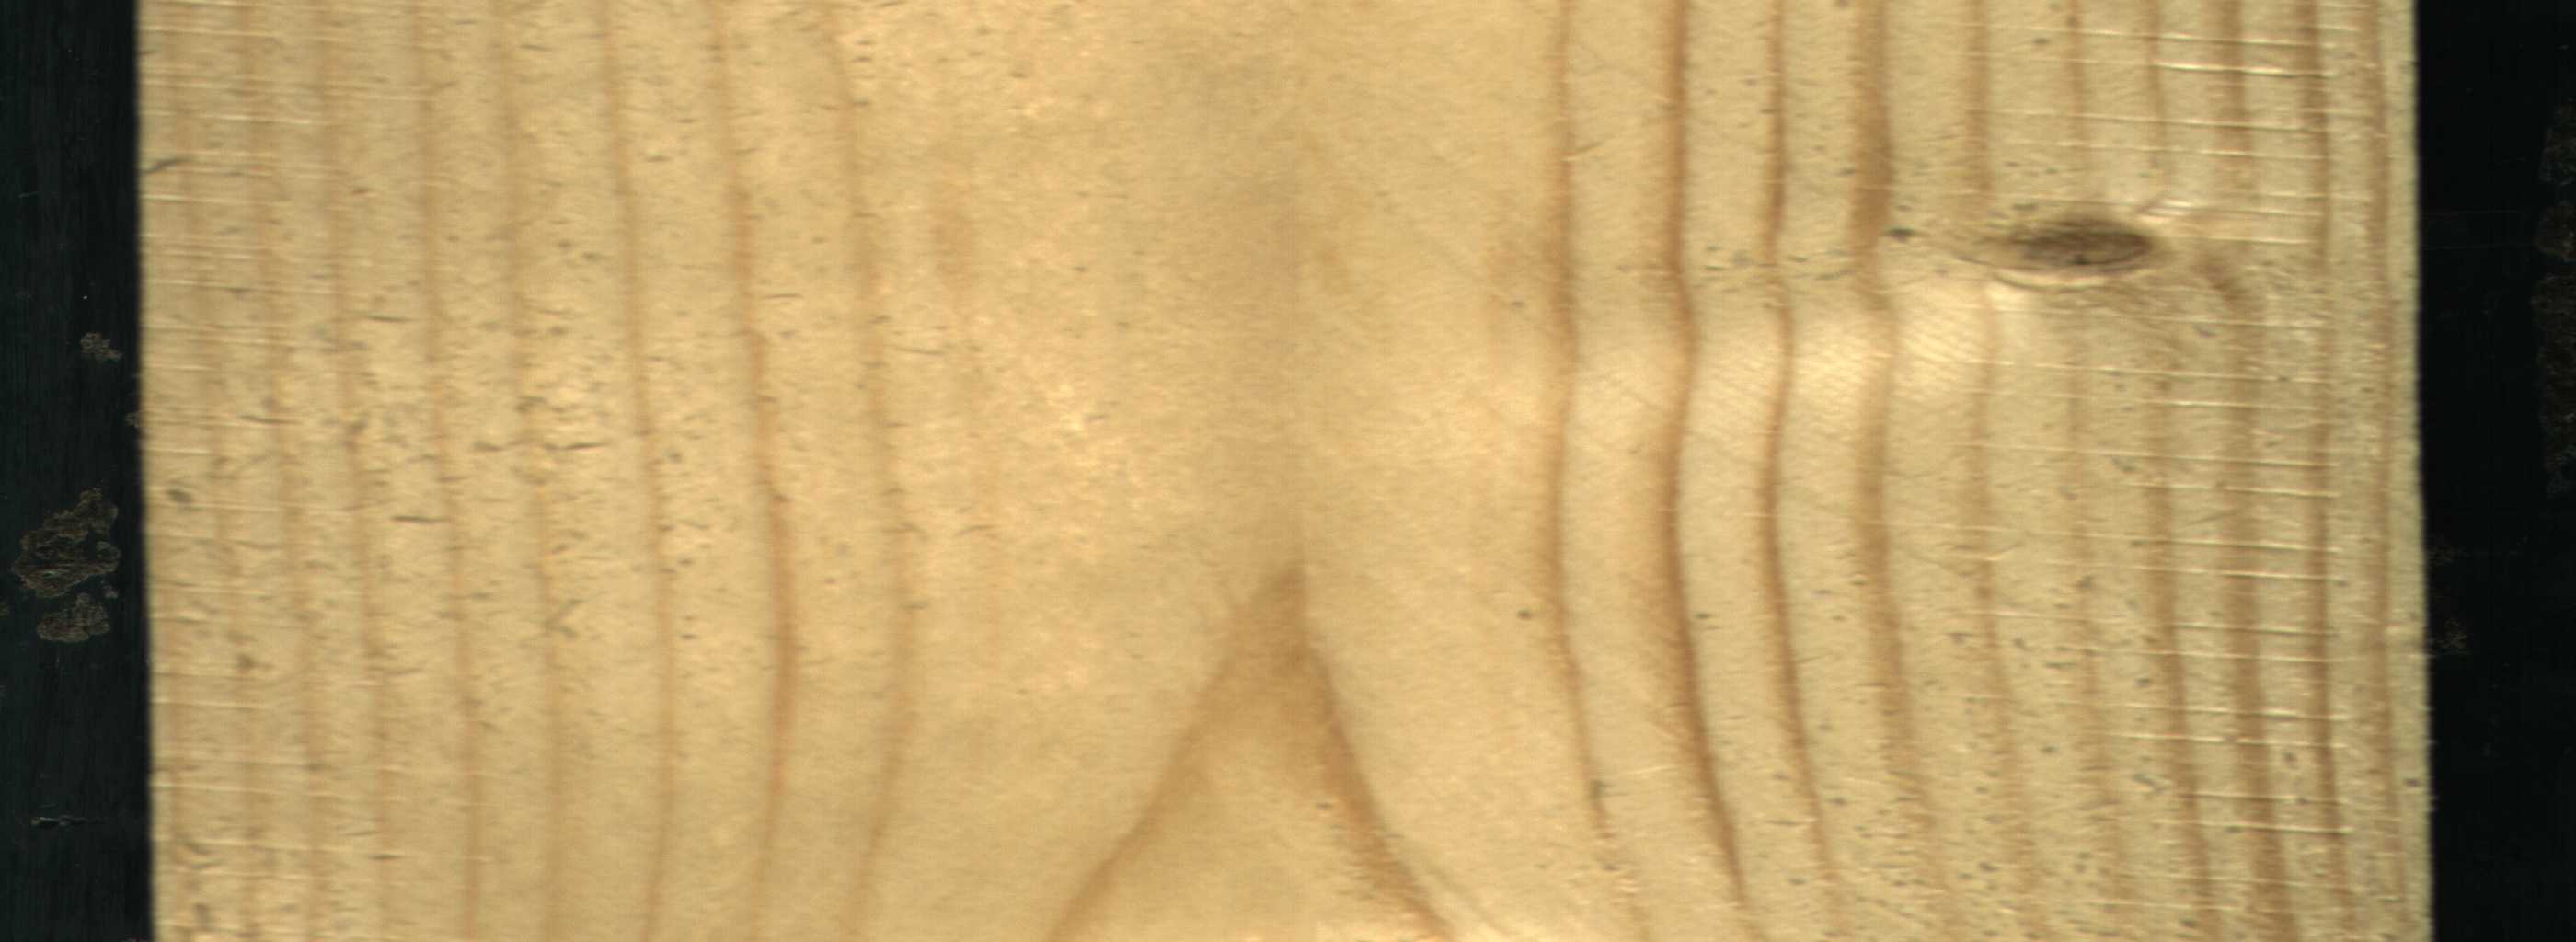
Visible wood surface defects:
Live_Knot